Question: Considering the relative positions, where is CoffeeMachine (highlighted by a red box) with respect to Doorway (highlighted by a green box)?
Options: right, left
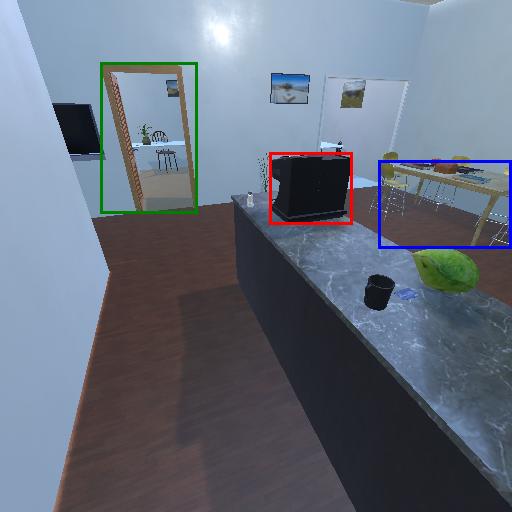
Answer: right